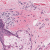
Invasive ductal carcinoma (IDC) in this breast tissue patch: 0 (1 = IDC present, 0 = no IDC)